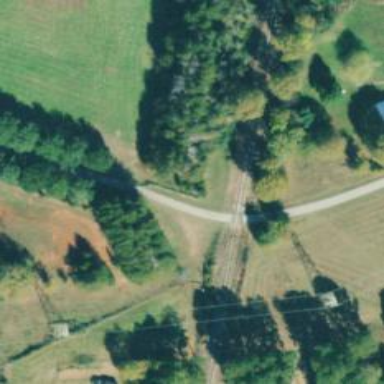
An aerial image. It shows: Level crossing along the railway.